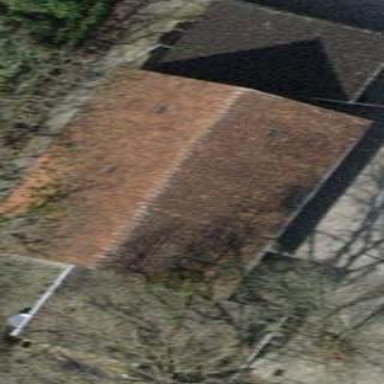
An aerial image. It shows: Plant nursery building.